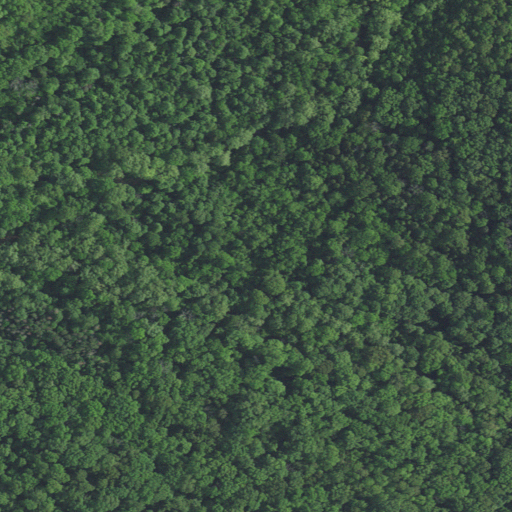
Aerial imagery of valley in Indiana named Fallen Rock Hollow containing deciduous forest and mixed forest